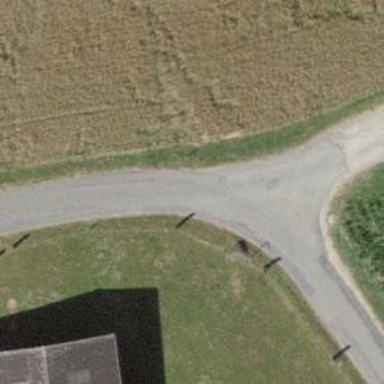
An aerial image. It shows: Well-maintained track road of grade 1.